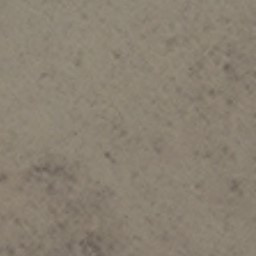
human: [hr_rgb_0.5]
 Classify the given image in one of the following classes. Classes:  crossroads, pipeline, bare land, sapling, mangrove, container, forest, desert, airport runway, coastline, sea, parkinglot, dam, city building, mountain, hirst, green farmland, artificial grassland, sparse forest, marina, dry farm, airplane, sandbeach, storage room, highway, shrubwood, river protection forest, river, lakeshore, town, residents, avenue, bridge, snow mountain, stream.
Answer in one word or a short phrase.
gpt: bare land